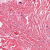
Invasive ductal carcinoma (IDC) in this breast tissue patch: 0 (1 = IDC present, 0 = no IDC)